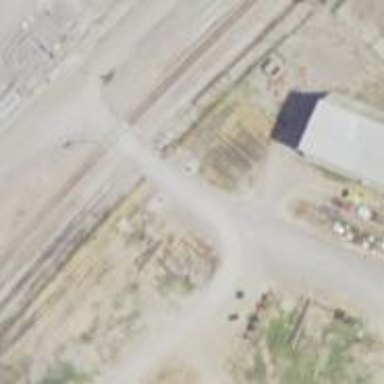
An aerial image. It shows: Level crossing along the railway.